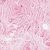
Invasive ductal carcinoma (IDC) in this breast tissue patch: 0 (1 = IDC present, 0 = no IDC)